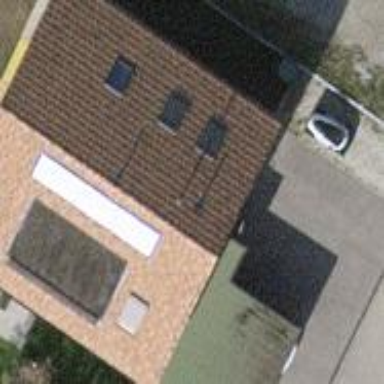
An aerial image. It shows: Gabled roof house.